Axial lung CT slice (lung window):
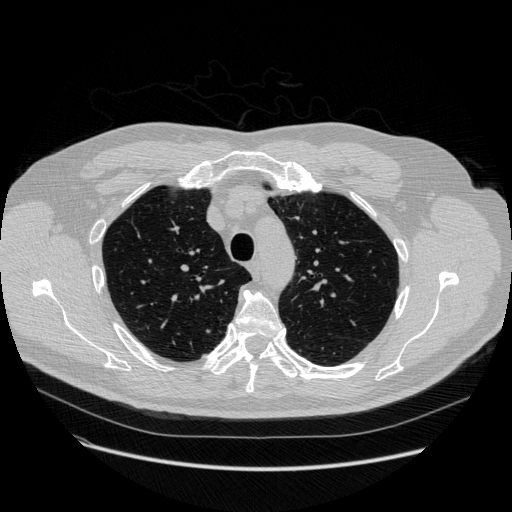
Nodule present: no